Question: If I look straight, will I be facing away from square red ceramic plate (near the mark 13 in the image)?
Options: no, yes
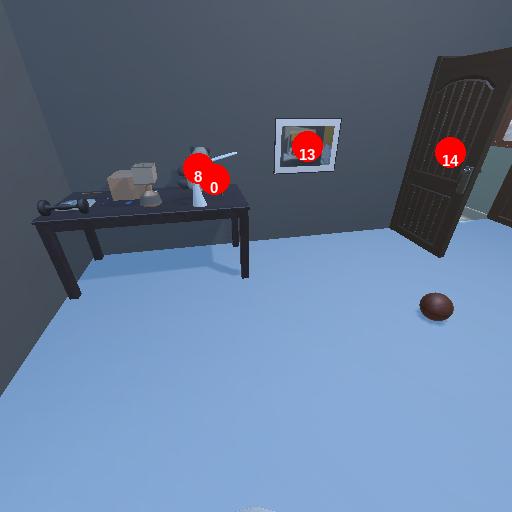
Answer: no